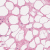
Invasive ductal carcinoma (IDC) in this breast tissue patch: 0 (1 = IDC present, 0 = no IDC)